Interaction volume radius: 5 \u00c5
Interaction volume height: 25 \u00c5
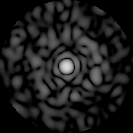
Disorder parameter: 0.8335